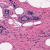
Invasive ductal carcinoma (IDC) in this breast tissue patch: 0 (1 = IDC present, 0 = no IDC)